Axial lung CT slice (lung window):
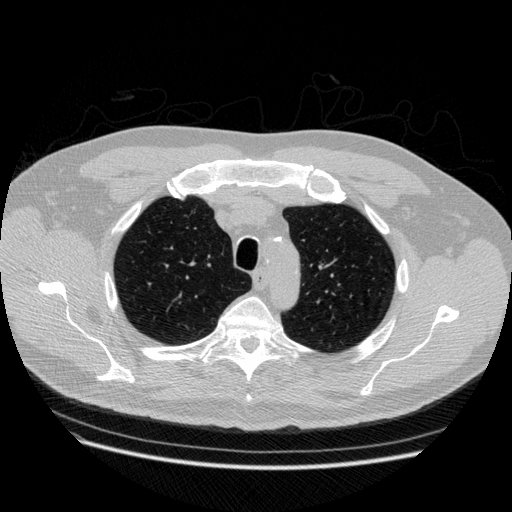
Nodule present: no